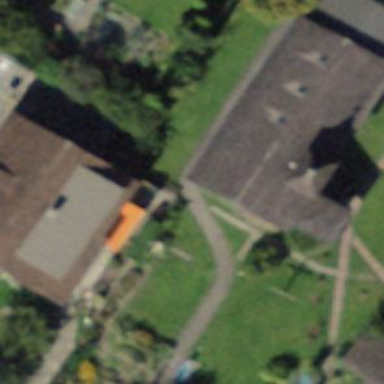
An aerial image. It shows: Chapel that serves as place of worship.